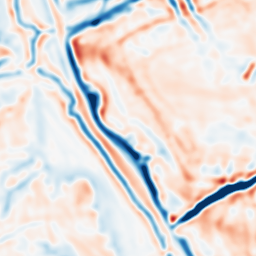
Category: multiscale
Decomposition family: dog
Decomposition parameters: sigma_low: 3
sigma_high: 5
Upsampling method: quadratic
Upsampling parameters: scale: 4
Upsampling scale: 4